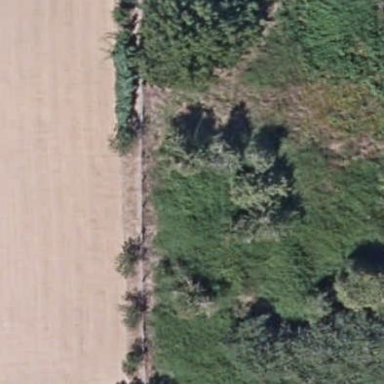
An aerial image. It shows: Orchard.